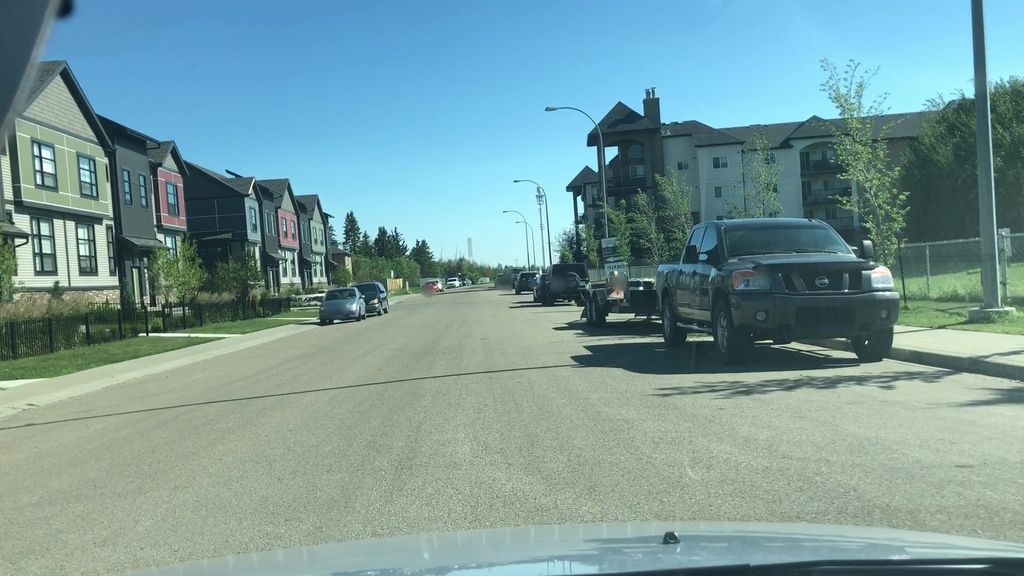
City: edmonton